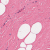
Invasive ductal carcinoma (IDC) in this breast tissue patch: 0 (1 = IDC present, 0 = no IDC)